Brain MRI, FLAIR slice (ischemic stroke SISS case)
Modalities acquired: T1|T2|DWI|FLAIR
Volume shape: 230x230x154 voxels, spacing: 1x1x1 mm
Slice 96 of 154
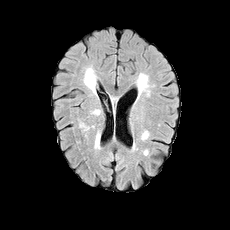
Lesion size: 617 voxels